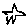
Label: star